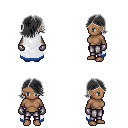
a pixel art fantasy rpg character, female body template, human, dark skin, white trimmed cape, metal pants, gray swoop hairstyle, metal gloves, four views (front, back, left, right), 2x2 character sprite sheet, small pixel art, hard edges, no anti-aliasing